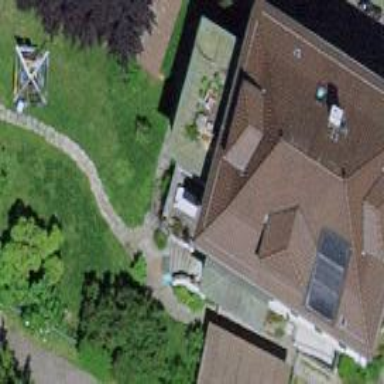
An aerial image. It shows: Hipped roof on residential building.